Field crop: maize
Growth stage: 2
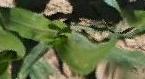
Species: maize